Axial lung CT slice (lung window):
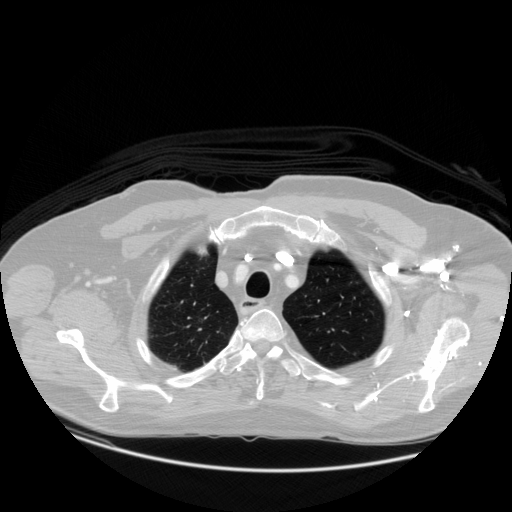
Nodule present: no